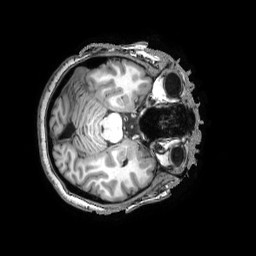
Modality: T1w
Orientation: axial
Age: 38
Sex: female
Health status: healthy
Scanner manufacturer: philips
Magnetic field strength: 3 T
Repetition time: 0.008314 s
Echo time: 0.003831 s